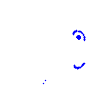
Particle: kaon